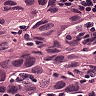
Metastatic tissue present: yes